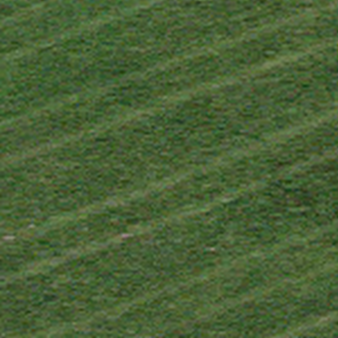
Label: other